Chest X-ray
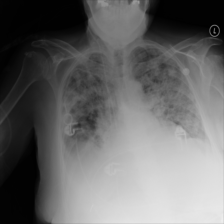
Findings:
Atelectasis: negative
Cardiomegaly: positive
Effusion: positive
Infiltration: negative
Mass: negative
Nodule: positive
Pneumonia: negative
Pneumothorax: negative
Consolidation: negative
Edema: negative
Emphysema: negative
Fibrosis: negative
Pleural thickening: negative
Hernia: negative